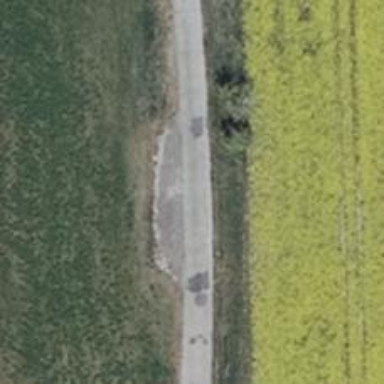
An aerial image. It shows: Passing place on the road.